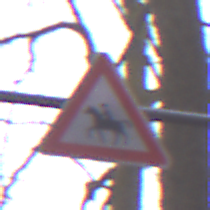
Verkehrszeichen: ReiterRechts
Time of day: MorningAfternoon
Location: Outdoor (Nature)
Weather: Overcast
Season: Autumn
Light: Natural